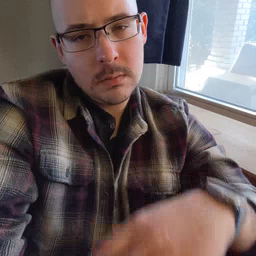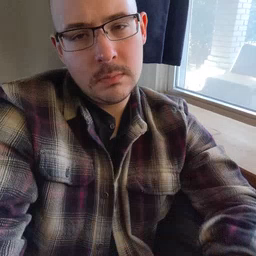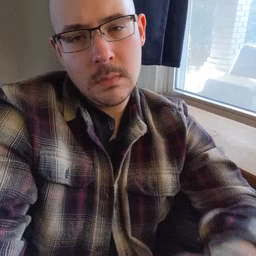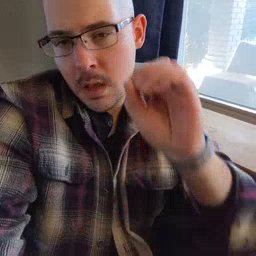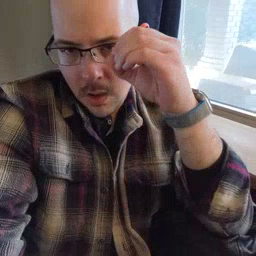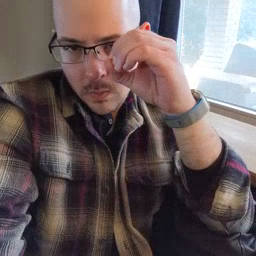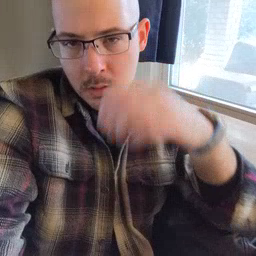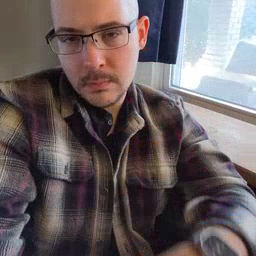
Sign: owl